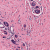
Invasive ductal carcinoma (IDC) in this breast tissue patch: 0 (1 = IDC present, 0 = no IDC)